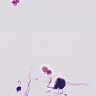
Metastatic tissue present: no